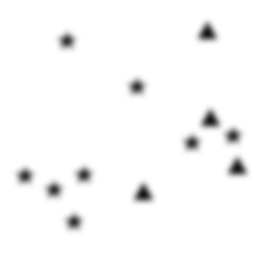
Squares: 0
Triangles: 4
Stars: 8
Total shapes: 12